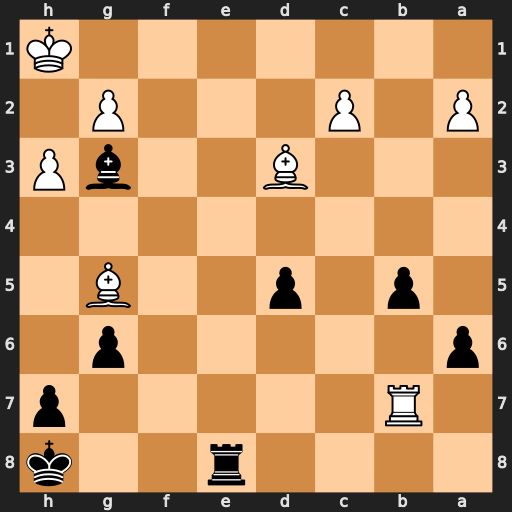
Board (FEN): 4r2k/1R5p/p5p1/1p1p2B1/8/3B2bP/P1P3P1/7K
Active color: b
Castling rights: -
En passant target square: -
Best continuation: Re1+ Bf1 Rxf1#